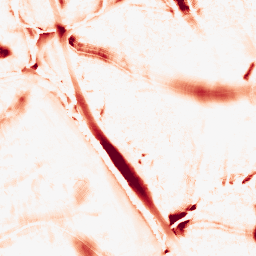
Category: morphological
Decomposition family: morphological
Decomposition parameters: operation: opening
size: 20
Upsampling method: regularized
Upsampling parameters: scale: 2
lambda_reg: 0.001
Upsampling scale: 2